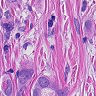
Metastatic tissue present: yes